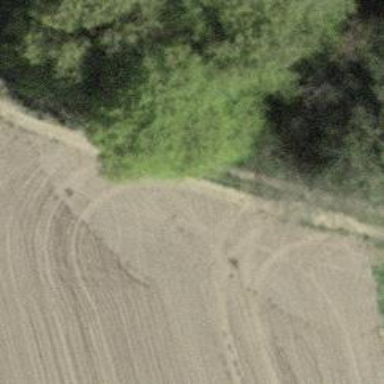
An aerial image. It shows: Track with compacted grade2 surface.